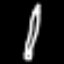
Label: pencil